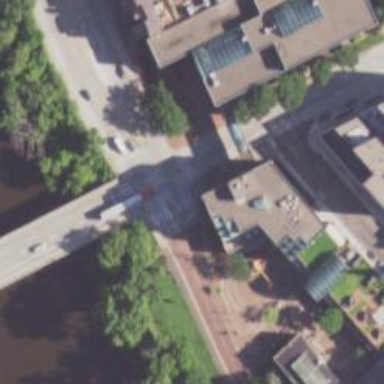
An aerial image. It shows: Tertiary road with sidewalk on the left.